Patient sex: F
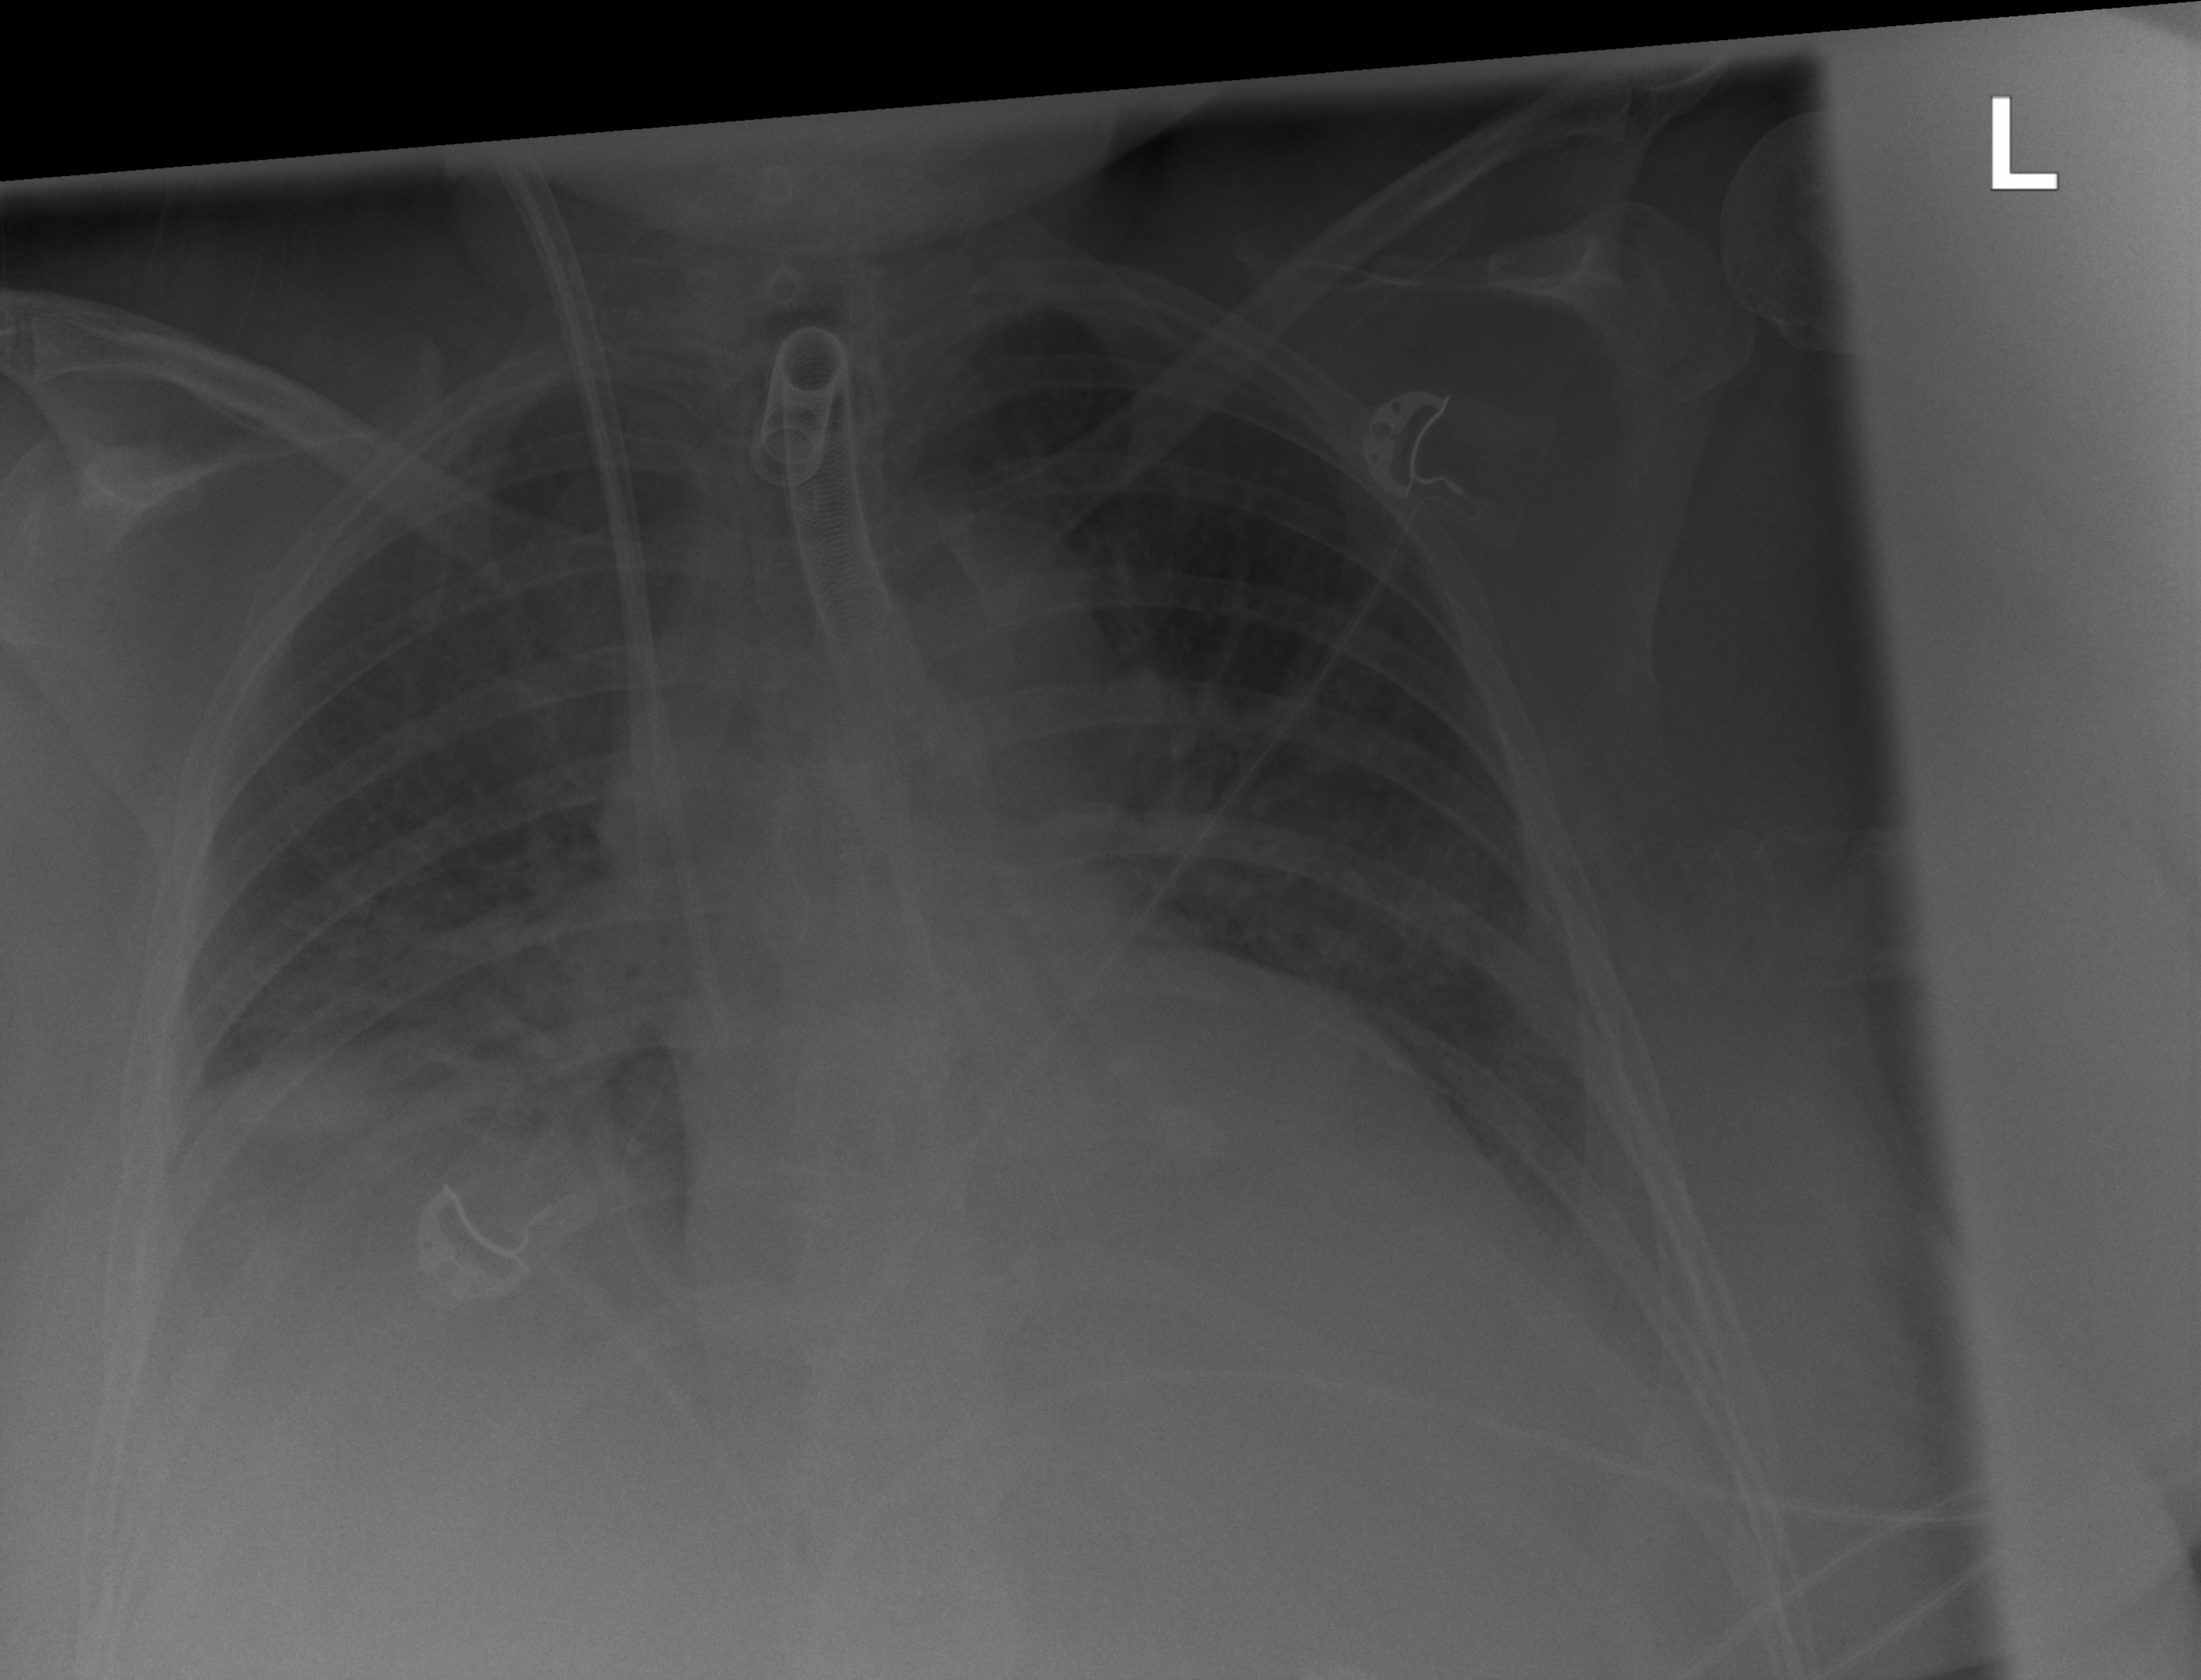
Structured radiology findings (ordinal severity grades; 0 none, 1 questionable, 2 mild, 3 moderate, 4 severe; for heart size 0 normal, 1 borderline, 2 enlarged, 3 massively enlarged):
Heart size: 2
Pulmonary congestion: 2
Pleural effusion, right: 3
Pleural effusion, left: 2
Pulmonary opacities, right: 2
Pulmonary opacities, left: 2
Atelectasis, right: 3
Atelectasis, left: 2